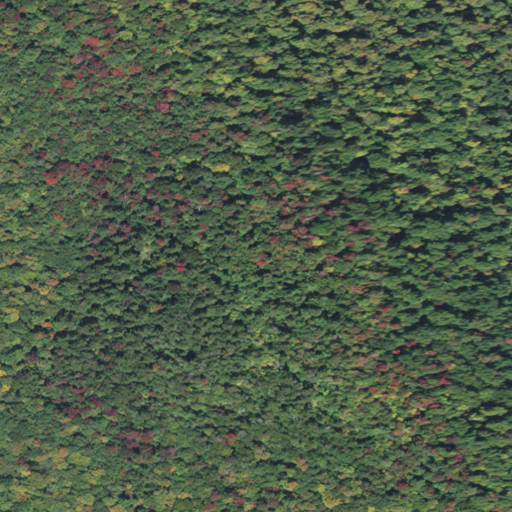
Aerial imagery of mountain in Vermont named Flynn Hill containing deciduous forest and mixed forest